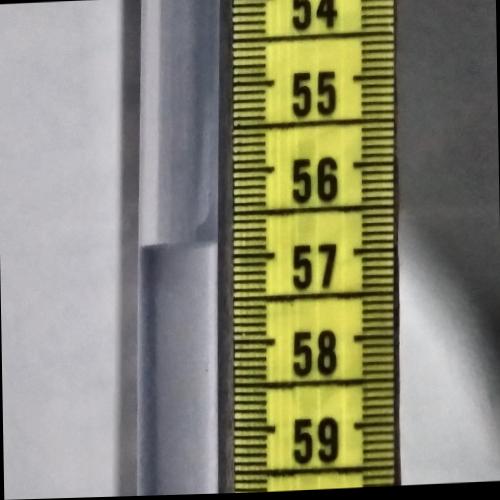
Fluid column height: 56.8 cm